Field crop: tomato
Growth stage: 1
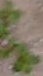
Species: portulaca